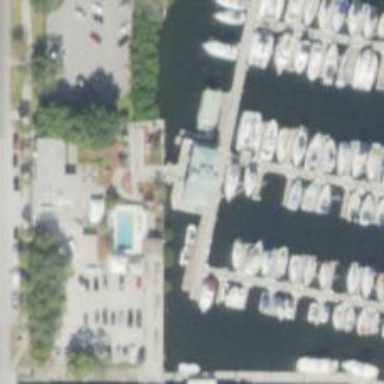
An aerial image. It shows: Marina area for leisure land.